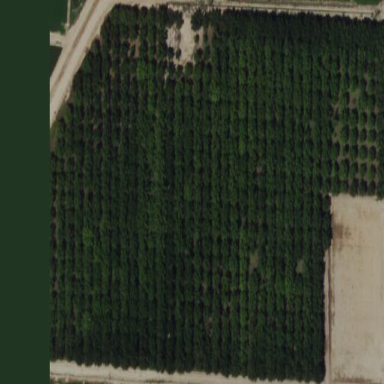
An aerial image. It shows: Orchard.